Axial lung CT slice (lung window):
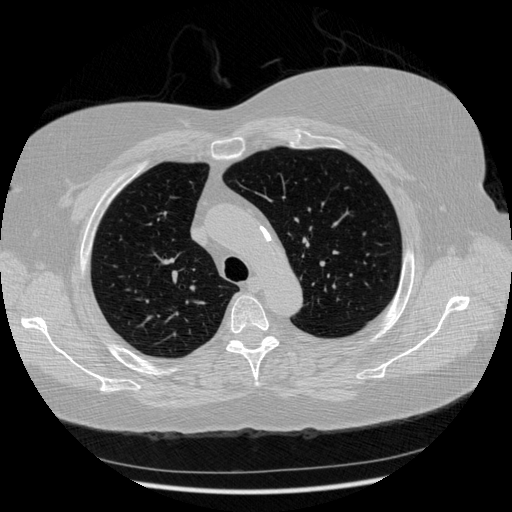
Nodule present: no